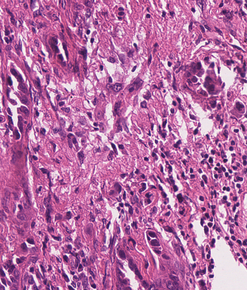
Tumor epithelial tissue: yes
Tumor-associated stroma tissue: yes
Normal tissue: no